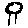
Label: tree